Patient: sex F, age 59
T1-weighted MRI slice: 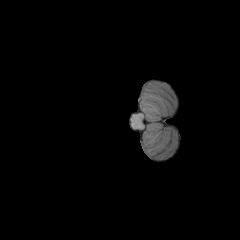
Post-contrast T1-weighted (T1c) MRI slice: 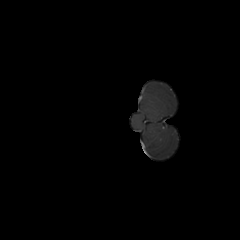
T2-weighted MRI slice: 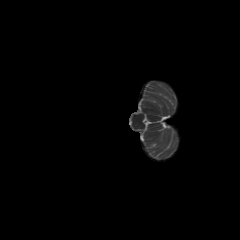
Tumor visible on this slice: no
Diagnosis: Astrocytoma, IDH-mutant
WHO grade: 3